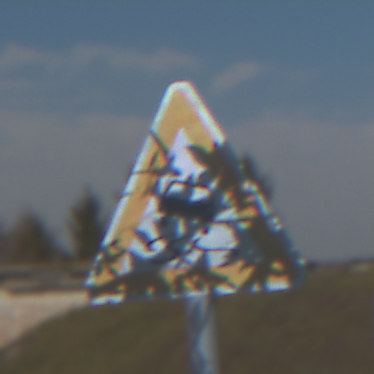
Verkehrszeichen: SchleuderOderRutschgefahr
Umgebung: Outdoor, Nature
Tageszeit: MorningAfternoon
Wetter: PartlyCloudy
Licht: Natural
Jahreszeit: NotSpecified
Kontrast: HighContrast